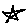
Label: star